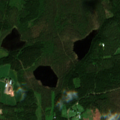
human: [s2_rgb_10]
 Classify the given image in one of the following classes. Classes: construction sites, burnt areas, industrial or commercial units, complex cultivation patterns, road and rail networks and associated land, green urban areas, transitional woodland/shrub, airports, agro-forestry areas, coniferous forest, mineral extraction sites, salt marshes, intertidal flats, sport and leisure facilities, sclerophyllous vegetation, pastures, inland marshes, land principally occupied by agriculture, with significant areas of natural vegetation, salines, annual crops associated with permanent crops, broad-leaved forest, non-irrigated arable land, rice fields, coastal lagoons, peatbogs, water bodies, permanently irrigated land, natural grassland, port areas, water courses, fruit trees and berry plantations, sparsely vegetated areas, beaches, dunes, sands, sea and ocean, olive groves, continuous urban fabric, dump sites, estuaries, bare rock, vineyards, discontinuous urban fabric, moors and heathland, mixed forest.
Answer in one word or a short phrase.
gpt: coniferous forest, mixed forest